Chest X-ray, PA view. Patient: 67 years old, sex M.
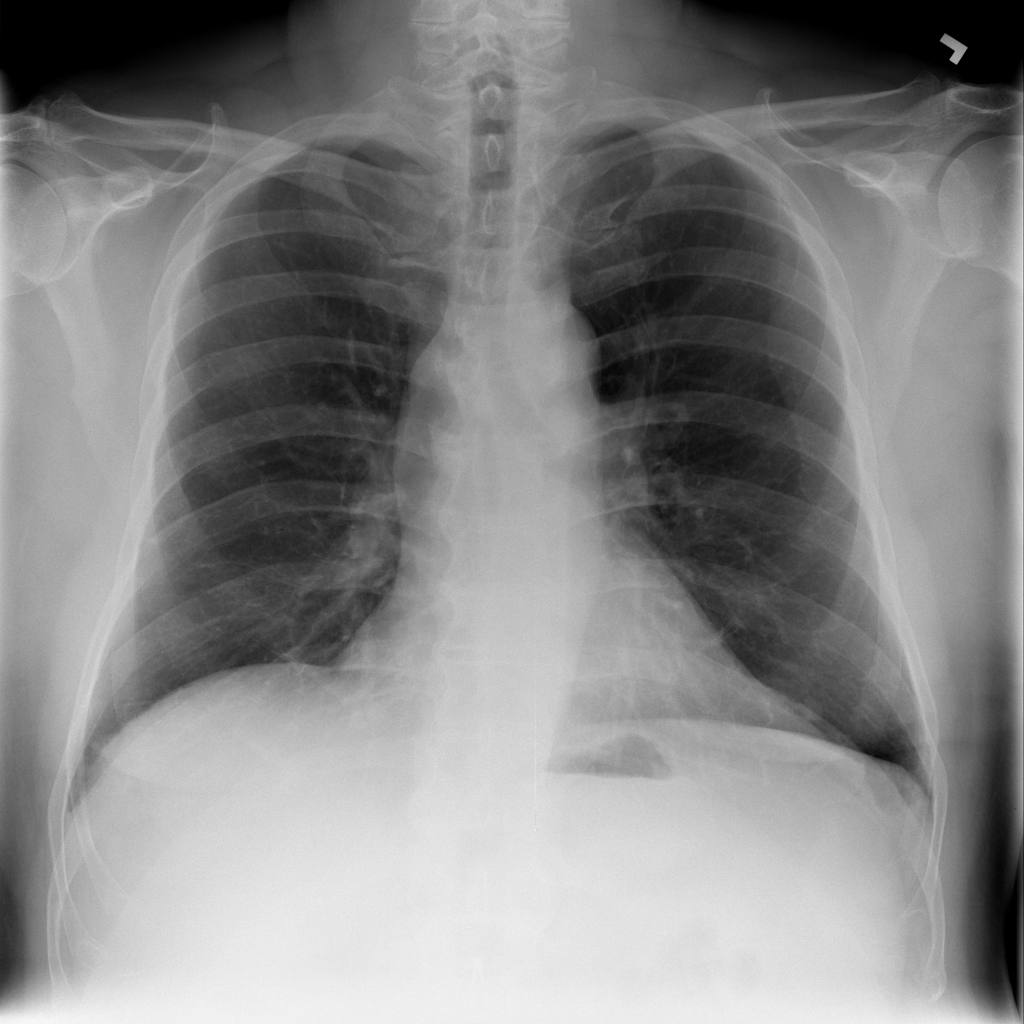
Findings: No Finding